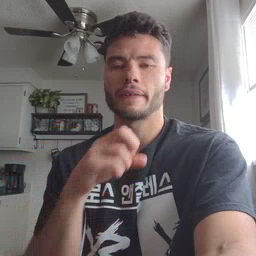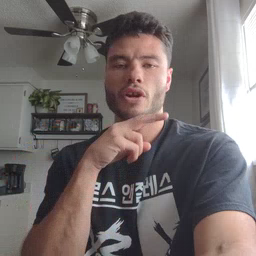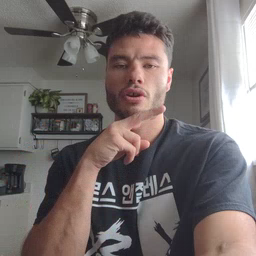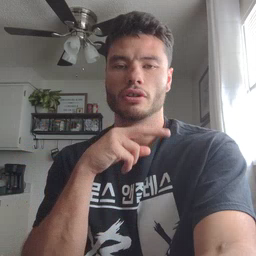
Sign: frog